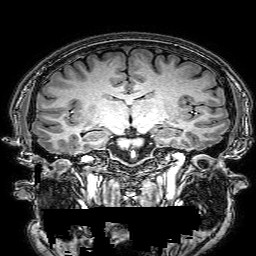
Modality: T1w
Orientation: sagittal
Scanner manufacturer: philips
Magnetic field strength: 3 T
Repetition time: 0.0096 s
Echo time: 0.0046 s